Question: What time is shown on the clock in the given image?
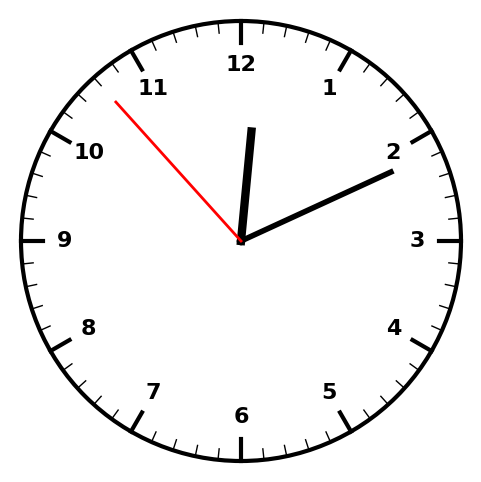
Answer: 12:10:53